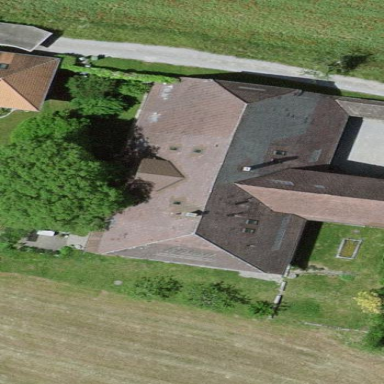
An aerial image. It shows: Residential building.